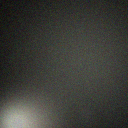
Screen state: off